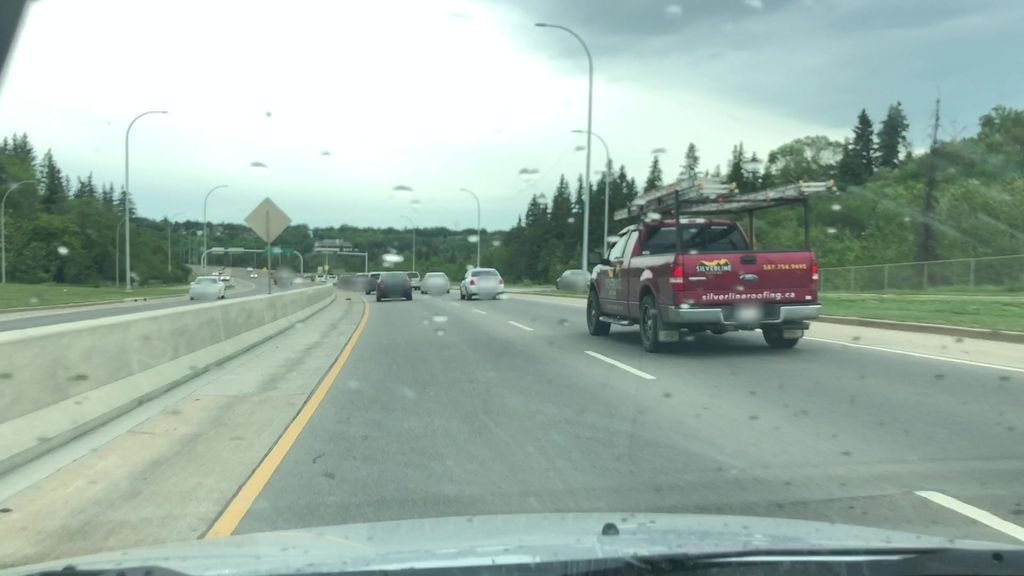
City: edmonton